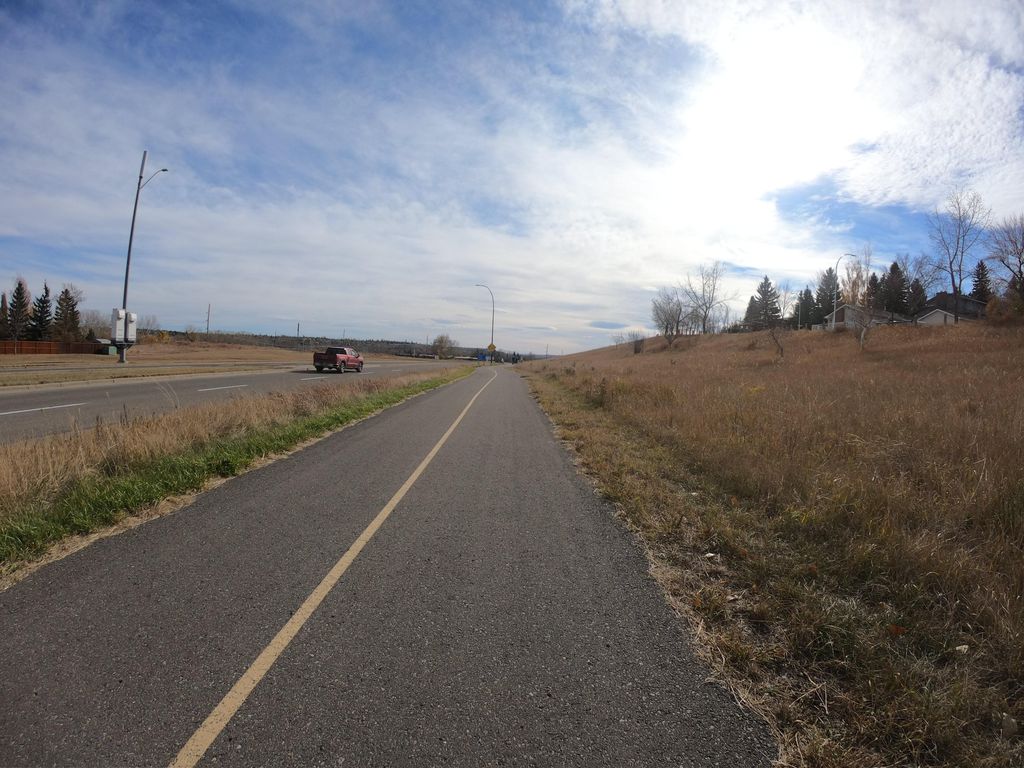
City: calgary